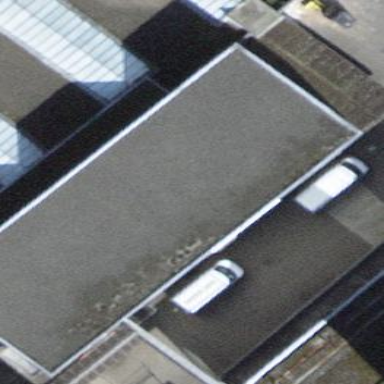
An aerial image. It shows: Commercial building.